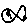
Label: fish